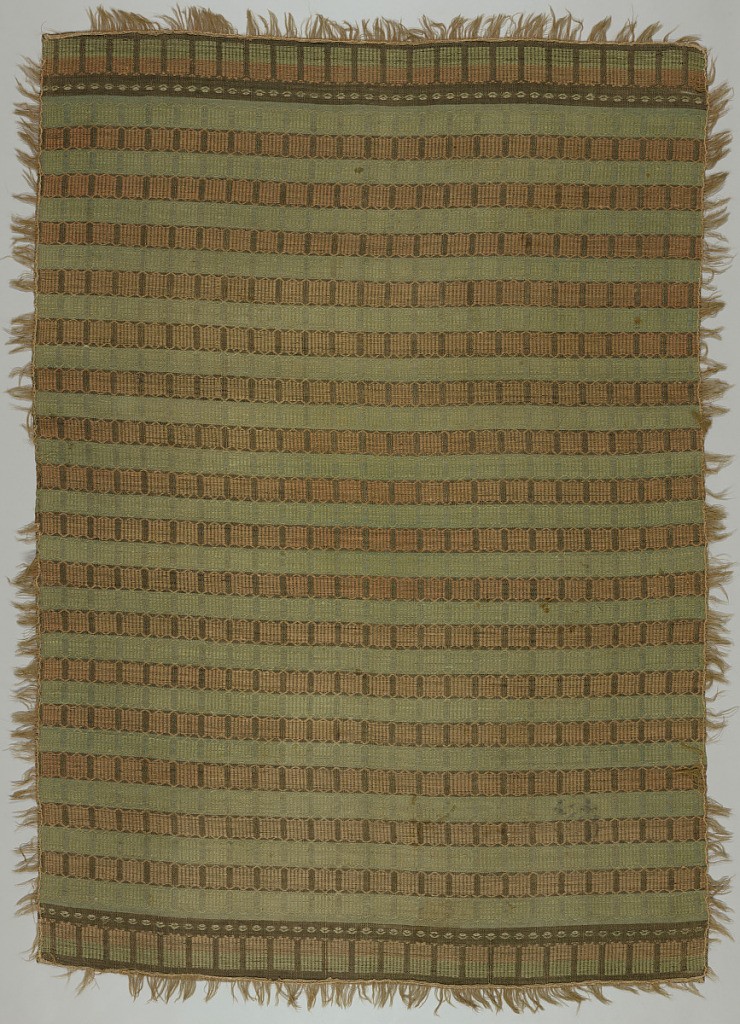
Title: Bed cover
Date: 19th century
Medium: linen, wool Technique: continuous supplementary wefts free floating from face to face in a plain weave foundation. Pattern would have required 16 harnesses.
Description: Bands of squares alternately red on brown or green on green connected by rows of diamonds. Narrow band of flowers create borders at top and bottom. Woven tape with two-inch long weft loops for fringe sewn to four sides.